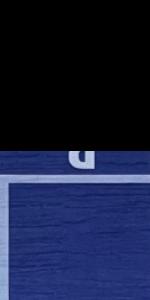
Label: Empty